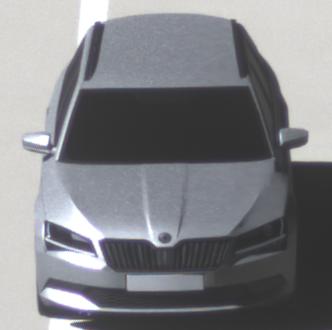
Make: Skoda
Model: Superb Combi 1.4 TSI
Detailed model: Superb (III) Combi
Model produced from: 2015/09
Model produced until: 2018/06
Doors: 5
Color: white
Road condition: dry road
Daytime: morning or afternoon
Contrast: high contrast